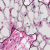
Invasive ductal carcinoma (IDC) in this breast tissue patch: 0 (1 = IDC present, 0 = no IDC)